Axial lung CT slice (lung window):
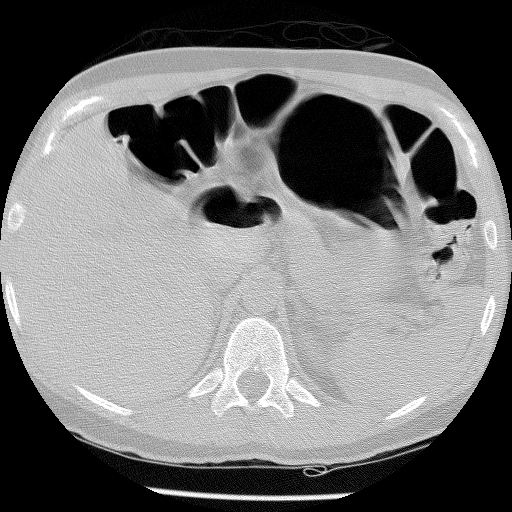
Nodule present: no